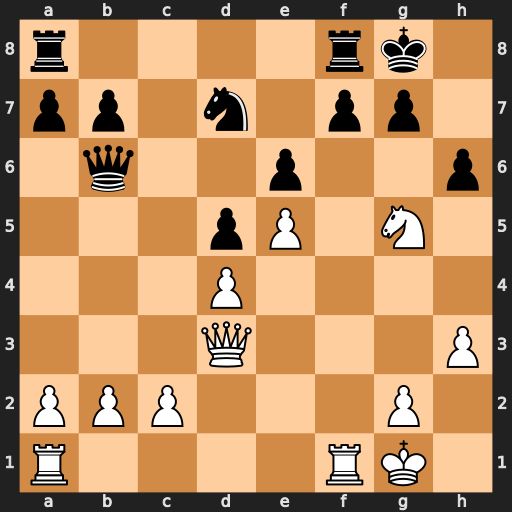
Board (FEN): r4rk1/pp1n1pp1/1q2p2p/3pP1N1/3P4/3Q3P/PPP3P1/R4RK1
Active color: w
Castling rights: -
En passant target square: -
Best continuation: Qh7#